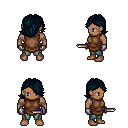
a pixel art fantasy rpg character, male body template, human, dark skin, brown tunic, teal pants, raven swoop hairstyle, metal gloves, dagger, four views (front, back, left, right), 2x2 character sprite sheet, small pixel art, hard edges, no anti-aliasing